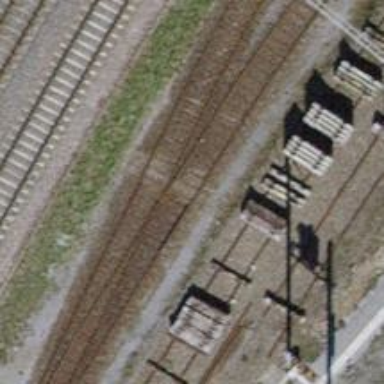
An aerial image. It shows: Single-track railway yard.